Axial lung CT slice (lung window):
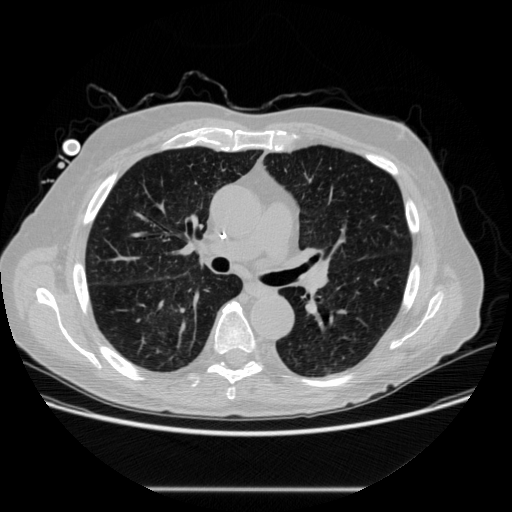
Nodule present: no